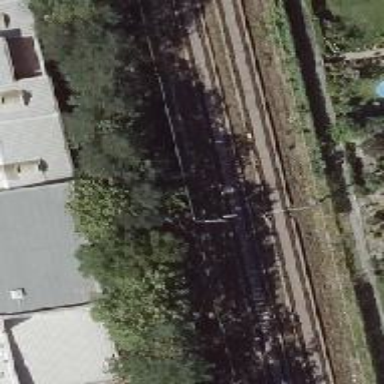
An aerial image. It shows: Milestone along the railway with catenary mast.